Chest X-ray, PA view. Patient: 62 years old, sex F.
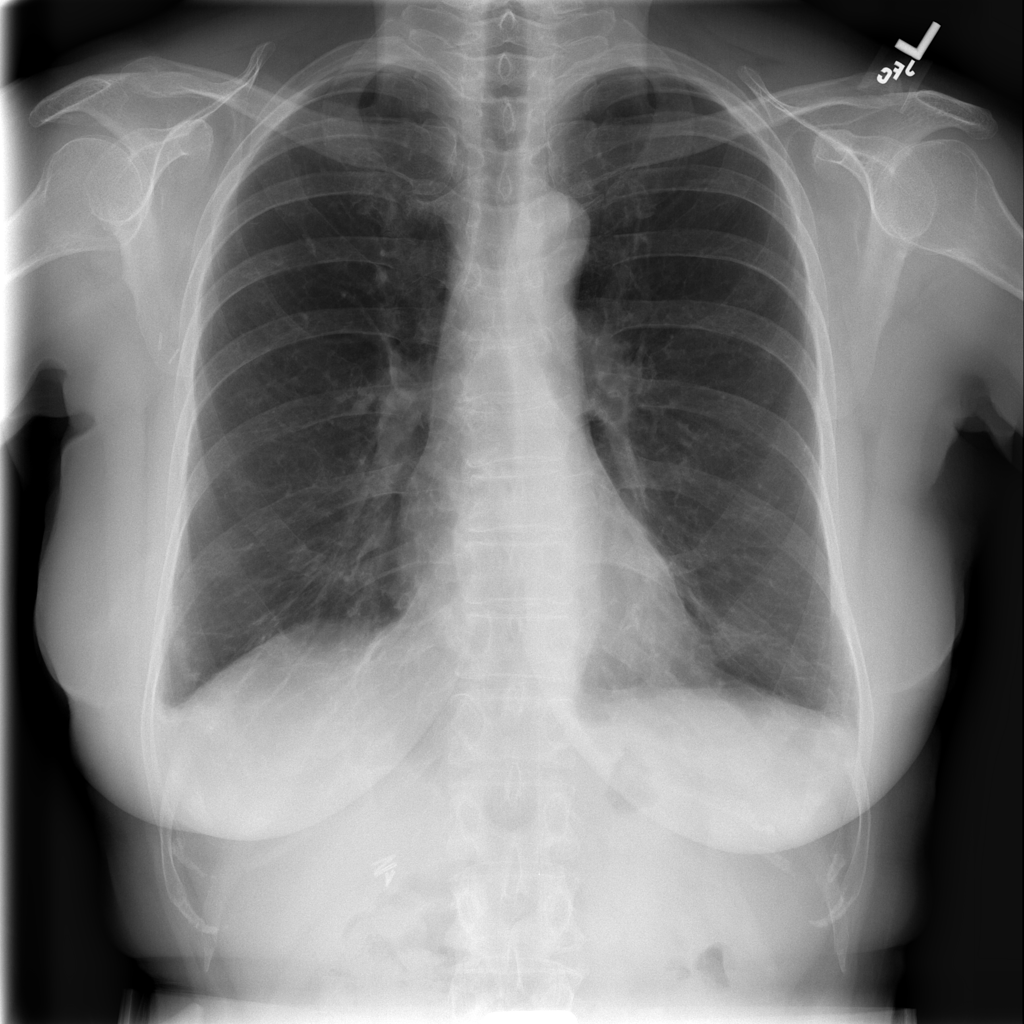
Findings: No Finding